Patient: sex M, age 43
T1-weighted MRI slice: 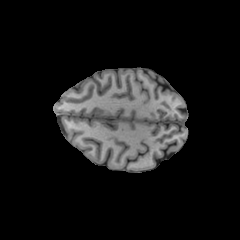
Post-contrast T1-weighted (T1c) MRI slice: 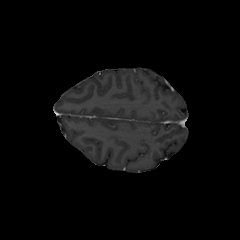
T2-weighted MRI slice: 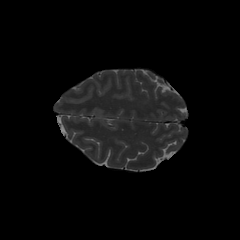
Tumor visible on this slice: no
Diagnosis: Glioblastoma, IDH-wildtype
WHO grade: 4